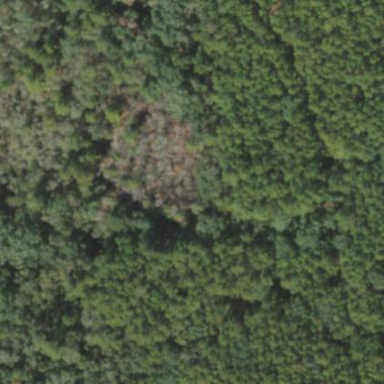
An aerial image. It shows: Needle-leaved woodland.